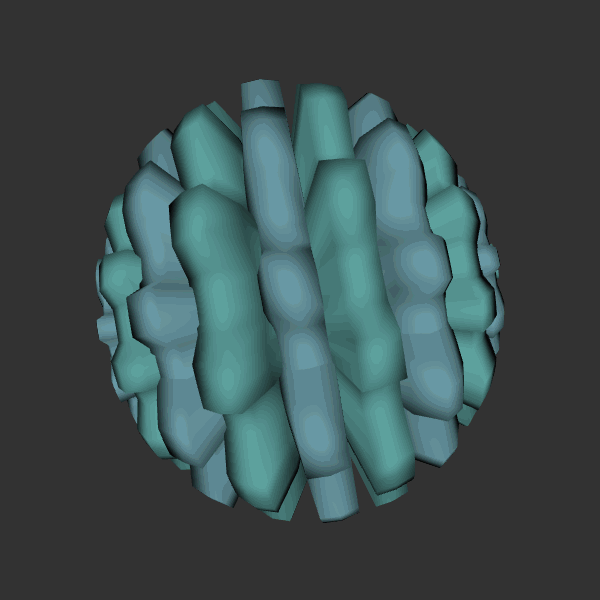
Background: dark